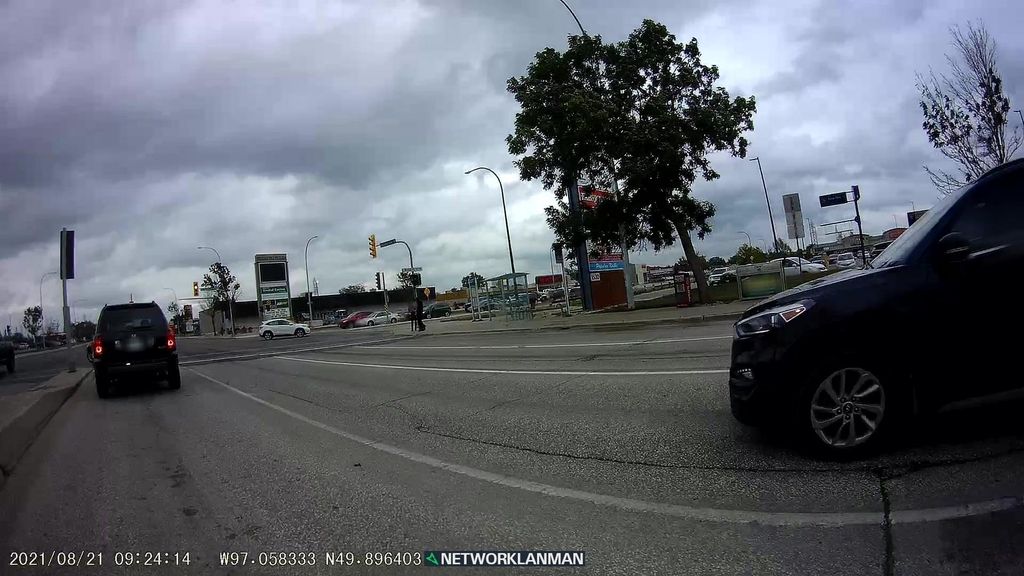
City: winnipeg